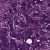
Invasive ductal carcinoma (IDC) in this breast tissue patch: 0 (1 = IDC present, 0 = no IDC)